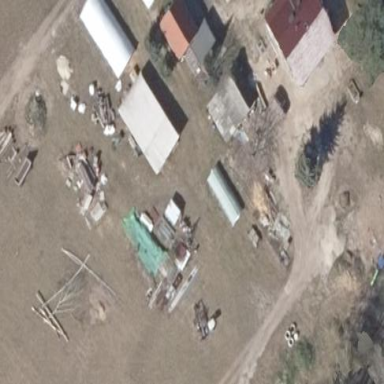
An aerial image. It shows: Farmyard area.